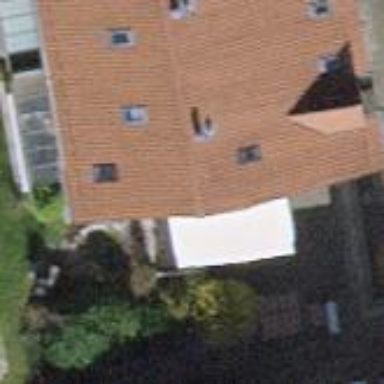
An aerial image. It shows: Terrace building.